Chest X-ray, AP view. Patient: 49 years old, sex F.
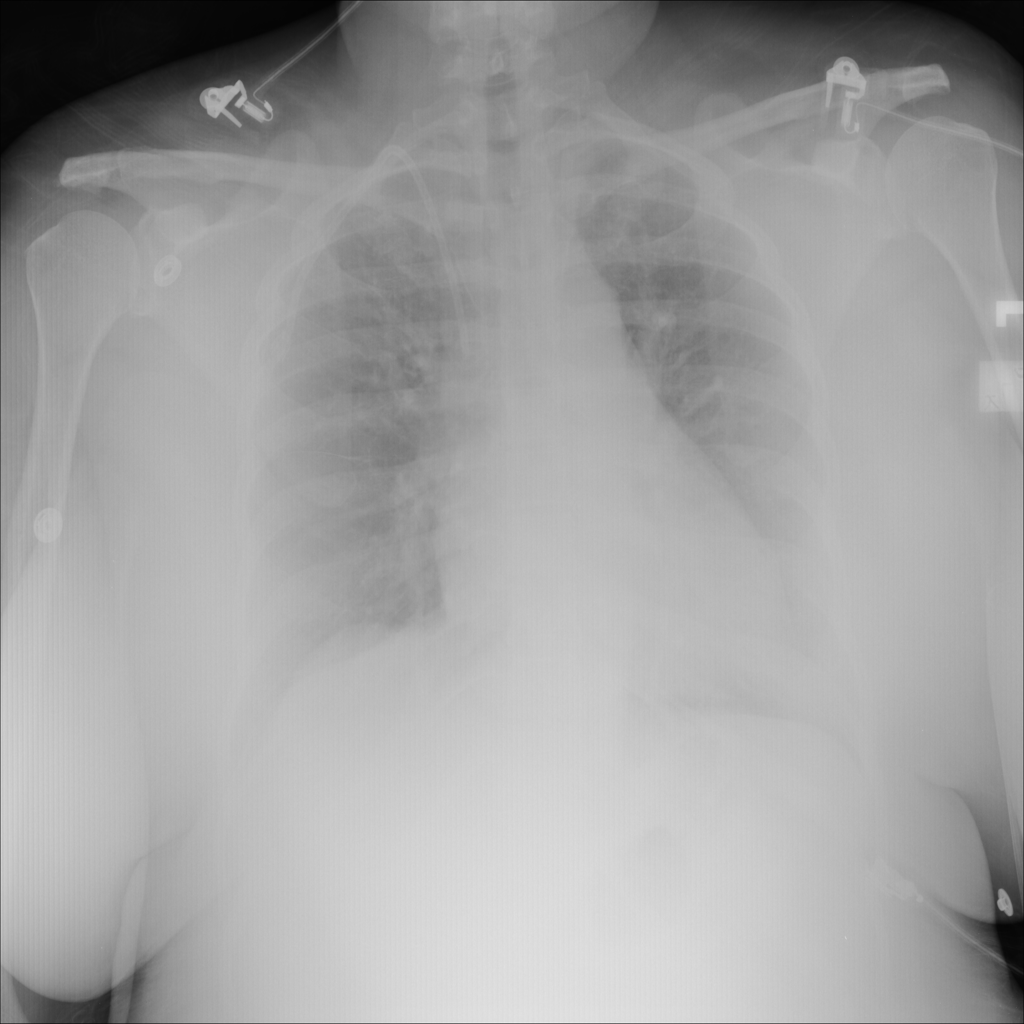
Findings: No Finding